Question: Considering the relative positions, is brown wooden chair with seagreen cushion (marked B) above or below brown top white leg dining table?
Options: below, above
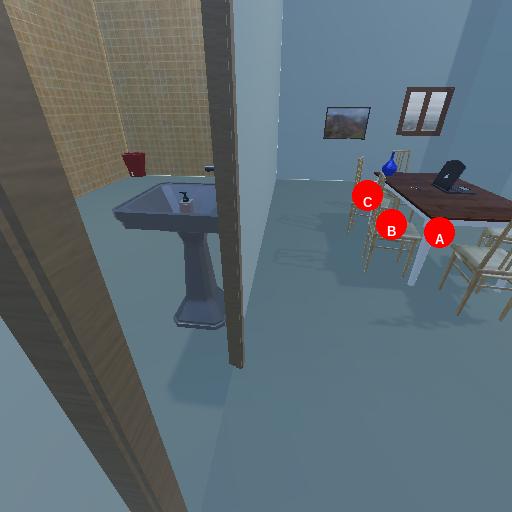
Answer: below